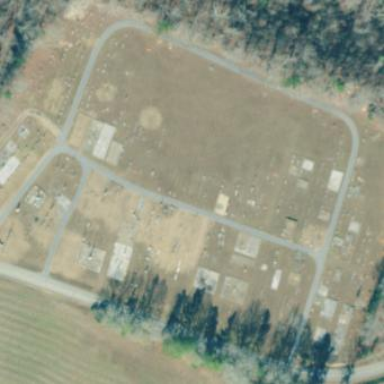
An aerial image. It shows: Cemetery.